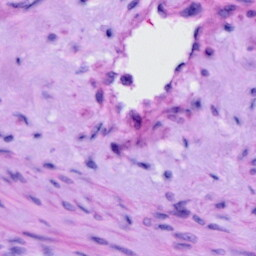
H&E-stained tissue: Cervix